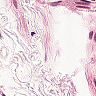
Metastatic tissue present: no